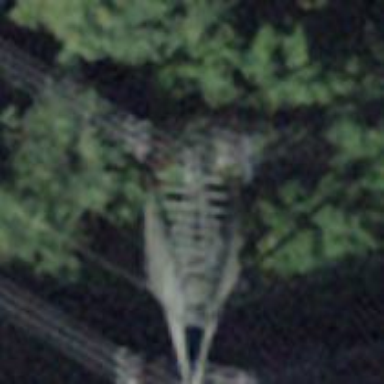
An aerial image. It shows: Power line with three cables.